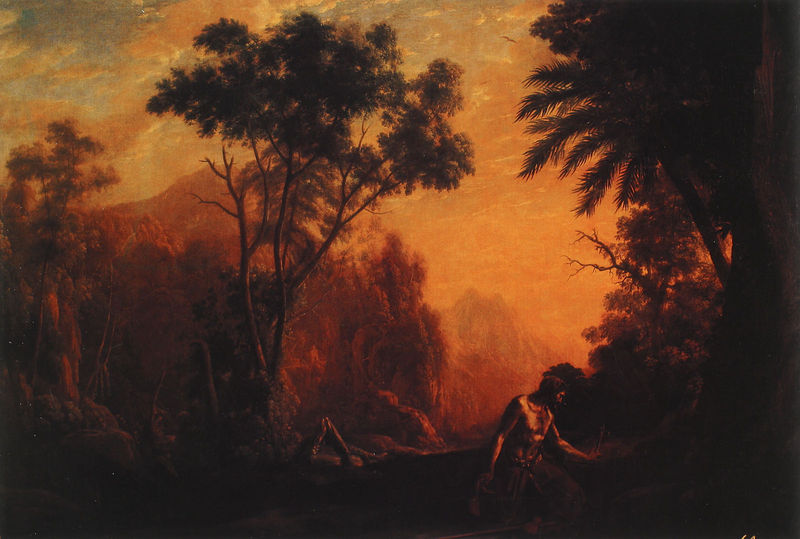
Titel: Landschaft mit Eremiten
Künstler: Claude Lorrain
Institution: Madrid, Museo del Prado
Schlagwörter: baum, blätter, gemälde, himmel, kampf, mann, schatten, bäume, landschaft, abend, braun, holz, licht, orange, rot, malerei, öl, dämmerung, einsamkeit, hütte, sonne, insel, realismus, wald, sonnenuntergang, arbeiter, romantik, essen, stimmung, allein, bauer, nahrung, leinwand, jäger, romantisch, röte, wanderung, amsterdam, eremit, einsiedler, sozialismus, farbstimmung